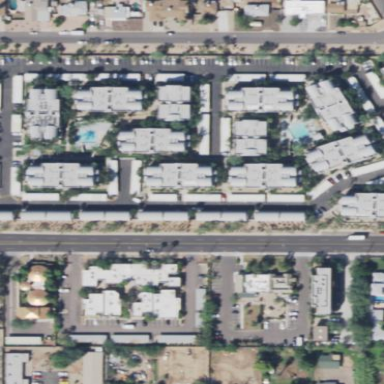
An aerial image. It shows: Residential area with apartments.